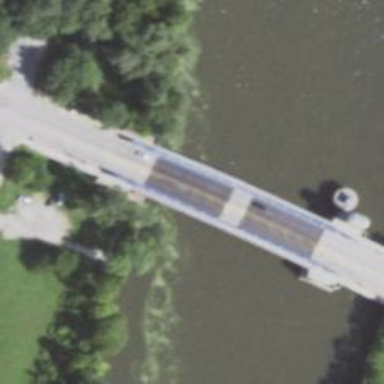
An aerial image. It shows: Primary highway with movable bascule bridge.